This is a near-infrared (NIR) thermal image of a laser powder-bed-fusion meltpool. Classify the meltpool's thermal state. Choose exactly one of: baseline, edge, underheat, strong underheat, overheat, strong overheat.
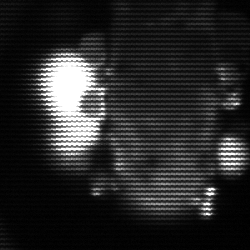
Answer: strong underheat